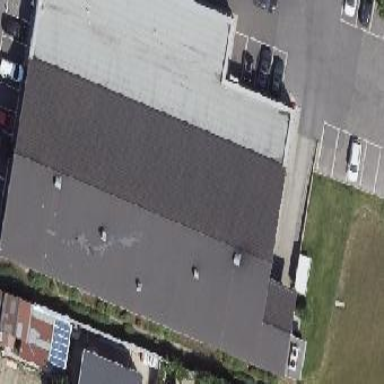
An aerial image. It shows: Building with gabled roof. The roof orientation is along the building's structure.